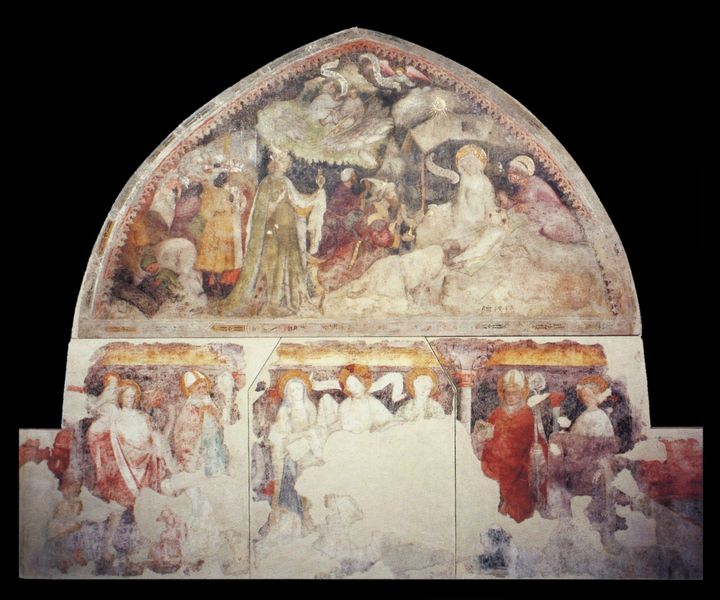
Titel: Anbetung der Könige und Heiligenreihe, Fresken der 4. Domkreuzgangarkade
Künstler: Erasmus von Bruneck
Institution: Brixen, Diözesanmuseum
Schlagwörter: herren, leute, herr, personen, banner, bischof, weib, weiber, heiligenschein, spitzbogen, mitra, herrn